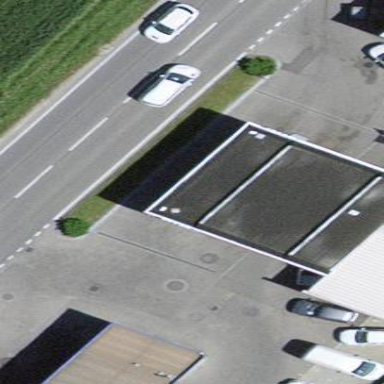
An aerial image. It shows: Building designated for providing fuel.